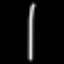
Label: line